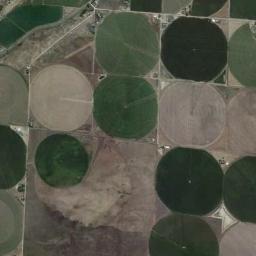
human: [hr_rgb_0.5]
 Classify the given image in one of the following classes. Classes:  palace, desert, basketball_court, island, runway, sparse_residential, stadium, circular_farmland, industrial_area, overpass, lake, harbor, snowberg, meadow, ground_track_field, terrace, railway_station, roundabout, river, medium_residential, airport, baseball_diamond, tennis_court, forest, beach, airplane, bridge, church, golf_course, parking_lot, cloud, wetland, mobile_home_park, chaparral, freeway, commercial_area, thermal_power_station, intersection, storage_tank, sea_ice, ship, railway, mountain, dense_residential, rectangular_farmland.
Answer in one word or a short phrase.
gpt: circular_farmland